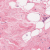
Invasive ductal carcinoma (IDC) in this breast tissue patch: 0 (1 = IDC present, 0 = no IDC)